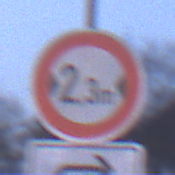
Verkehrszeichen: TatsaechlicheBreite2Komma3
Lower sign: RichtungsangabeDurchPfeile5
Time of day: SunriseSunset
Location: Outdoor (Nature)
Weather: Clear
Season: NotSpecified
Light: Natural